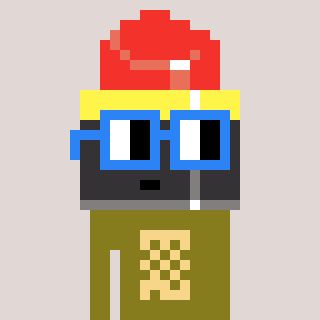
a pixel art character with square blue glasses, a lipstick-shaped head and a gunk-colored body on a warm background